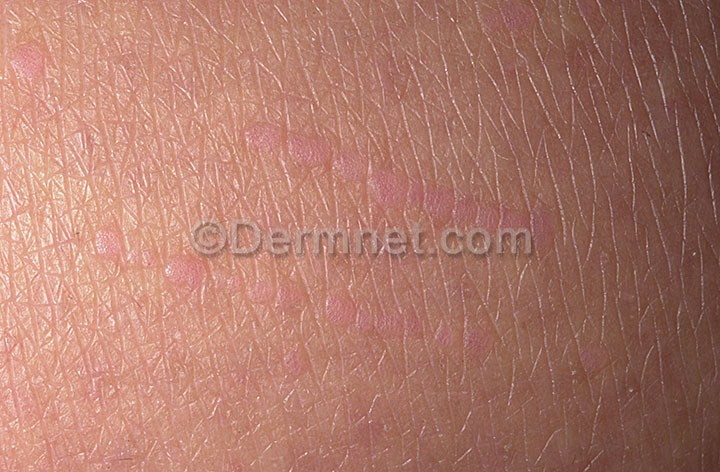
Disease: Herpes HPV and other STDs Photos